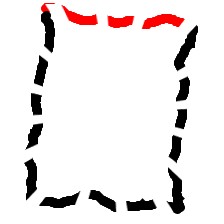
Shape: rectangle